九年级 · 计数
如图, 一个小球在斜坡上由静止开始向下滚动, 通过仪器观察得到小球滚动的距离 $s$ (米)与时间 $t$ (秒)的数据如下表:

| 时间 $t /$ 秒 | 1 | 2 | 3 | 4 | $\ldots$ |
| :--- | :---: | :---: | :---: | :---: | :---: |
| 距离 $s /$ 米 | 3 | 12 | 27 | 48 | $\ldots$ |

则3.5秒时, 这个小球滚动的距离 $s$ (米)的值为 ( )

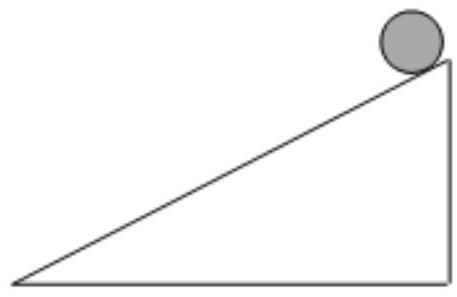
A. 37.5
B. 36.75
C. 36
D. 34.5

第 II 卷（非选择题）


答案: B
解析: 解: $\because 1$ 秒时, 距离为 3 ;

2 秒时, 距离为 $3 \times 4=3 \times 2^{2}$;

3 秒时, 距离为 $3 \times 9=3 \times 3^{2}$;

4 秒时, 距离为 $3 \times 16=3 \times 4^{2}$;

$\therefore t$ 秒时, 距离为 $3 \times t^{2} s=3 t^{2}$.

$\therefore s=3 t^{2}$.

$\therefore$ 当 $t=3.5$ 时, $S=3 \times 3.5^{2}=36.75$.

故选: B.

通过观察发现距离都为 3 的倍数, 进一步可观察到表中数据的规律, 从而得到答案.

本题考查了二次函数的应用题. 解决本题的关键是发现距离都为 3 的倍数, 进而得到规律.